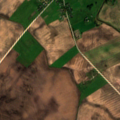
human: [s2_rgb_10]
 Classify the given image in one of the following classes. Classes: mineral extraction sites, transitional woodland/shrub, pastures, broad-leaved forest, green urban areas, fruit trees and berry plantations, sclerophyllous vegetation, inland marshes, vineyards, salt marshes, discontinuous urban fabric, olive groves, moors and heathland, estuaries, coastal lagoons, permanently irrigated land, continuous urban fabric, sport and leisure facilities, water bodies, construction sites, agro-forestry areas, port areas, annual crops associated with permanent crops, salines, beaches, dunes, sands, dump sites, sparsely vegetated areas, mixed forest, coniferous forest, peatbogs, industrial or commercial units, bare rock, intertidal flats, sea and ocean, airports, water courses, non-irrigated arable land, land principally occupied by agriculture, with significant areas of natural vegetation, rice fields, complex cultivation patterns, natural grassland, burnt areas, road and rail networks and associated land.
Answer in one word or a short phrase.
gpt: discontinuous urban fabric, non-irrigated arable land, complex cultivation patterns